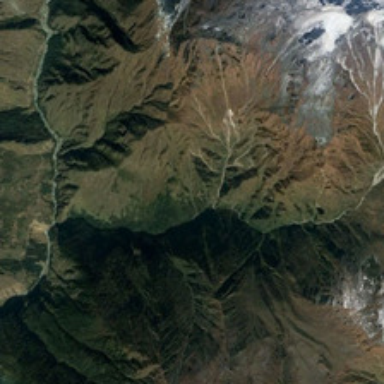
It is a large piece of mounds with white snow partly .